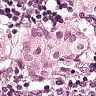
Metastatic tissue present: yes